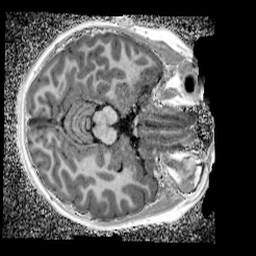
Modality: UNIT1_denoised
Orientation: axial
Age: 9
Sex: male
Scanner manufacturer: siemens
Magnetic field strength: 3 T
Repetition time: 4 s
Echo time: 0.00299 s